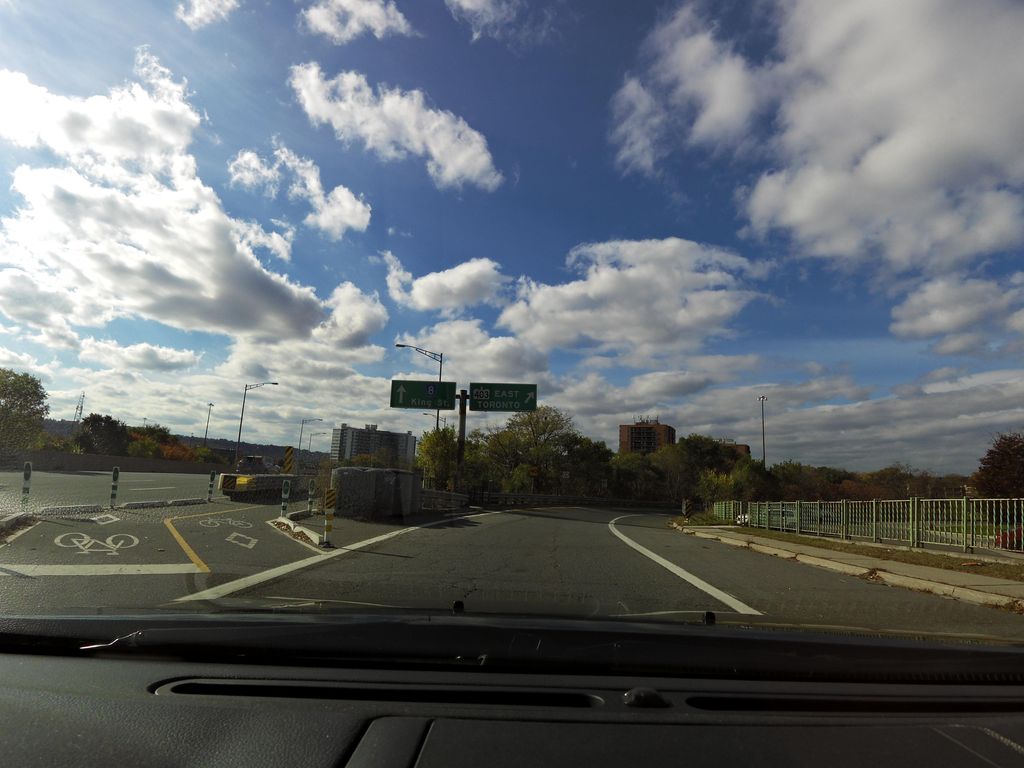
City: hamilton